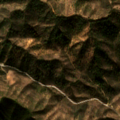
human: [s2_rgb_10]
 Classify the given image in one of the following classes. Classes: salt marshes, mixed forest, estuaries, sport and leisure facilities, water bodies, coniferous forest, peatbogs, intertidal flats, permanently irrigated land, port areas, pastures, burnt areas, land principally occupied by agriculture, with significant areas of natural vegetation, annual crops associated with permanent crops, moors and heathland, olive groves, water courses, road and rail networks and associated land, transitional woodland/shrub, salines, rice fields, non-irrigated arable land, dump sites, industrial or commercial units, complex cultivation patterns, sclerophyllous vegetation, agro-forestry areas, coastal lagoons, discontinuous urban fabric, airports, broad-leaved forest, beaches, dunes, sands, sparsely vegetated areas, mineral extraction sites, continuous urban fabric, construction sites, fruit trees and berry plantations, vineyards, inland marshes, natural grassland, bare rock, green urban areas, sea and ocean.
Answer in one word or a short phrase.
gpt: broad-leaved forest, sclerophyllous vegetation, transitional woodland/shrub